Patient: sex M, age 76
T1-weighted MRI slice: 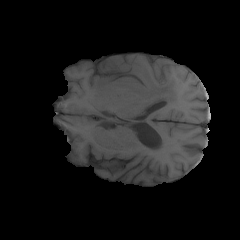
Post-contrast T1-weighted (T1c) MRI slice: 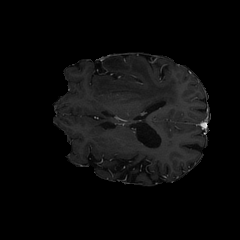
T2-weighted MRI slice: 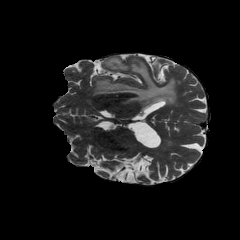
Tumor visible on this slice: yes
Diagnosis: Glioblastoma, IDH-wildtype
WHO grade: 4